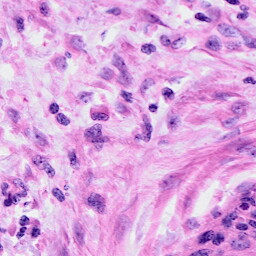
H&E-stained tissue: Cervix